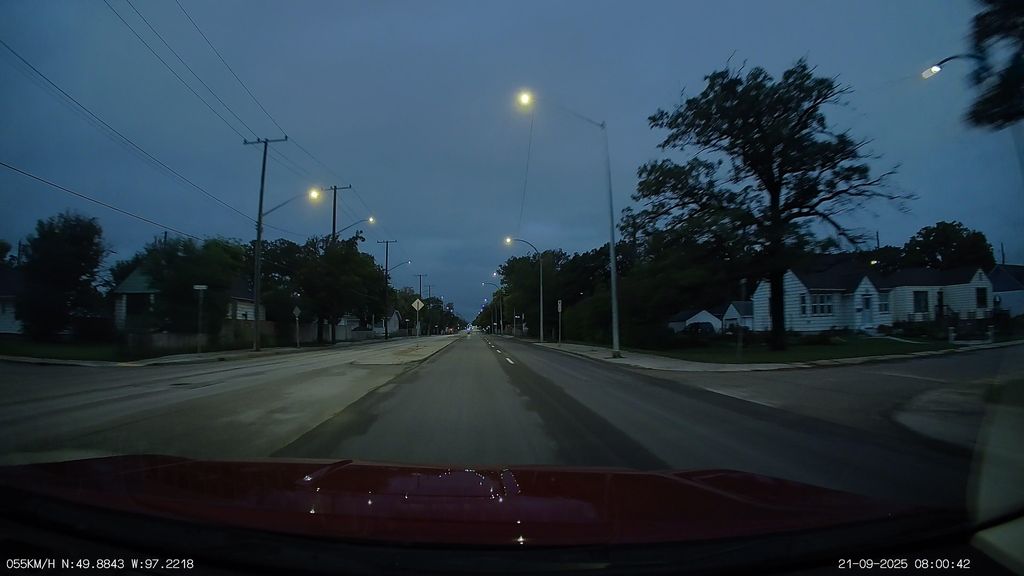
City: winnipeg